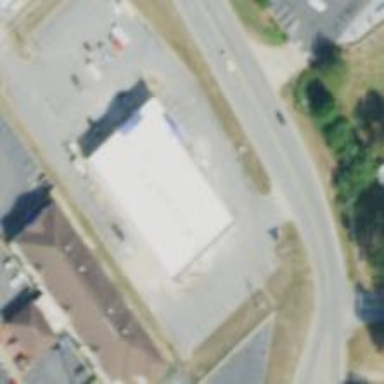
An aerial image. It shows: Pharmacy providing healthcare services.